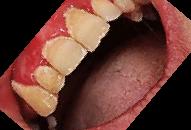
Condition: Gingivitis